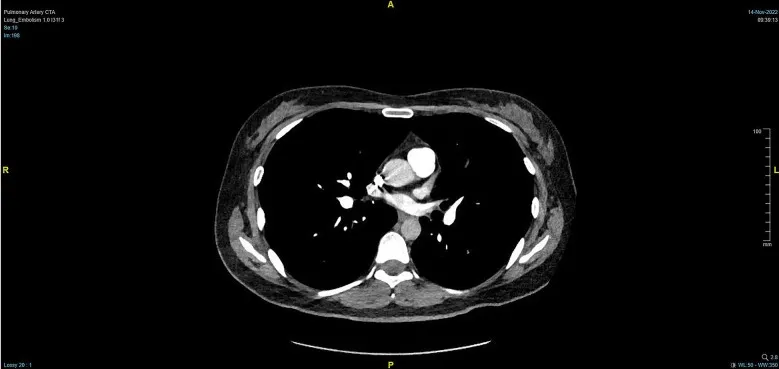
PTCA re-examination 2 months after discharge. Pulmonary embolism improved.
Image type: radiology (ct)